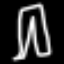
Label: pants